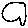
Label: circle